Field crop: maize
Growth stage: 2
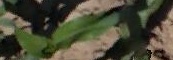
Species: maize